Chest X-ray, AP view. Patient: 65 years old, sex M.
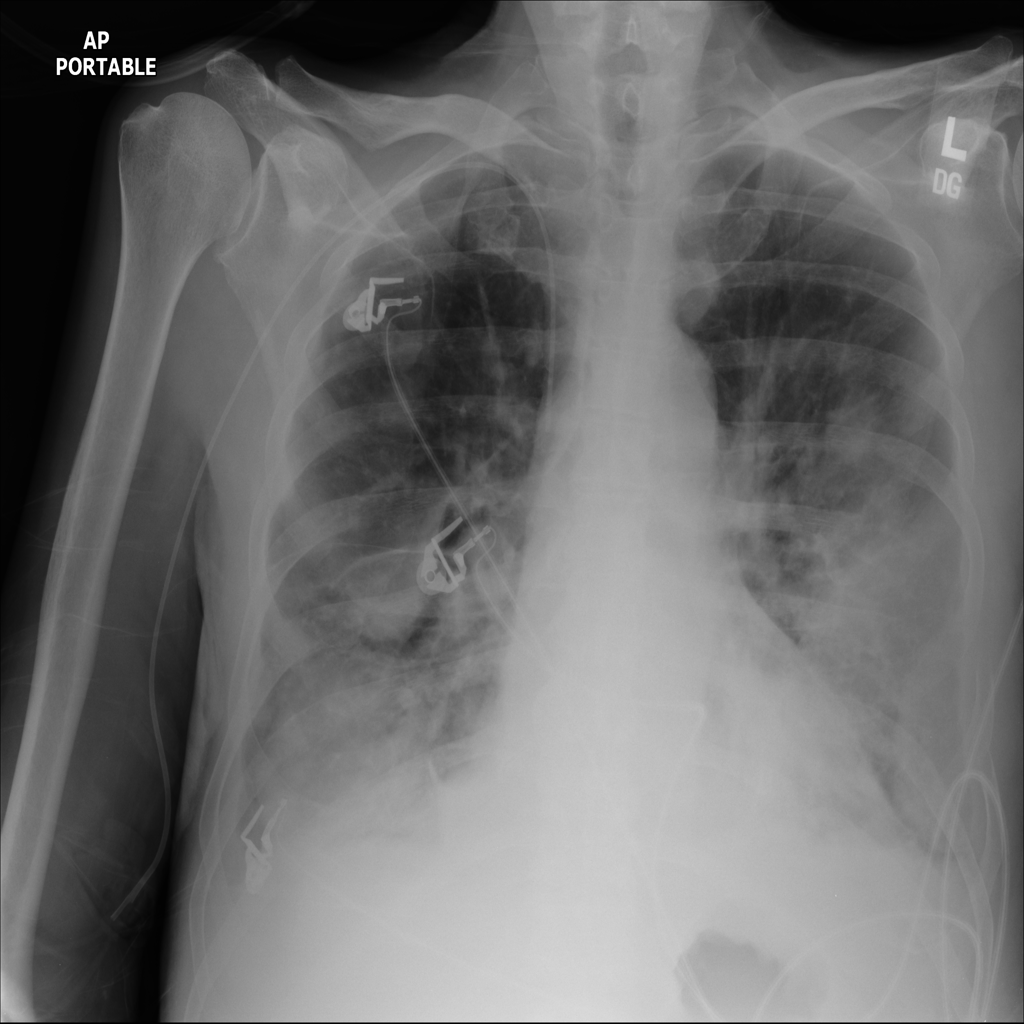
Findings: Mass